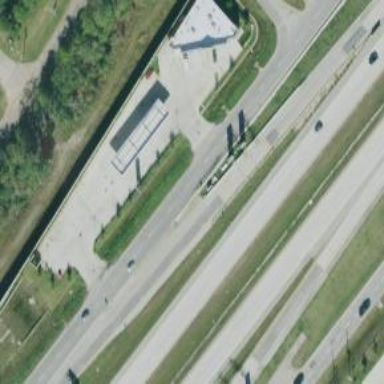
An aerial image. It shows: Toll gantry on the road.